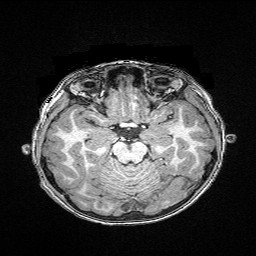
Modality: T1w
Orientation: coronal